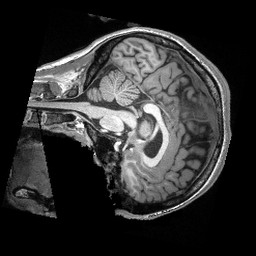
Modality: T1w
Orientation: sagittal
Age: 18
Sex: male